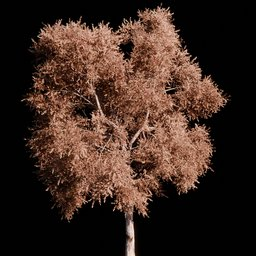
Label: nature